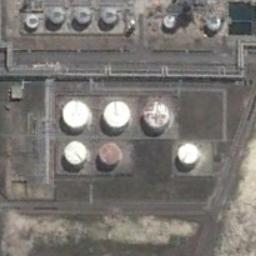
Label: storage_tank